Question: I have been trying to get this script to work all day!
Here are some facts about my situation...
- -
Currently this is the script I have...
'''
Option Explicit
Dim oFSO, oShell, sCommand
Dim sFilePath, sTempFilePath
Set oFSO = CreateObject("Scripting.FileSystemObject")
sFilePath = "C: est\in_video.mkv"
sTempFilePath = "C: est\out_video.mp4"
sCommand = "%comspec% /k ffmpeg -n -i """ + sFilePath + """ -c:v copy -c:a copy """ + sTempFilePath + """"
WScript.Echo sCommand
Set oShell = WScript.CreateObject("WScript.Shell")
oShell.Run sCommand, 1, True
Set oShell = Nothing
Set oFSO = Nothing
'''
If I run this script manually at a command prompt then it seems to work just fine. But if I let another app run it (for example in this case uTorrent), it runs the script as expected but when it tries to process the oShell.Run command it runs that in a 32bit environment! Then I get this...

If I try to open up a new command prompt (nothing special) i seems to default to a 64bit environment and then I can type "ffmpeg" and it shows me the help content as expected.
So for some reason I can't get the script to run applications (specifically CMD) in the 64bit environment. Anyone know how I can achieve this?
---
## Update
Seems that my script is in fact being ran in 32bit mode! Even though the script title bar says "C:\Windows\System32\cscript.exe", which is a 64bit environment!!
I used the following script to determine that it was running in a 32bit environment...
'''
Dim WshShell
Dim WshProcEnv
Dim system_architecture
Dim process_architecture
Set WshShell = CreateObject("WScript.Shell")
Set WshProcEnv = WshShell.Environment("Process")
process_architecture= WshProcEnv("PROCESSOR_ARCHITECTURE")
If process_architecture = "x86" Then
system_architecture= WshProcEnv("PROCESSOR_ARCHITEW6432")
If system_architecture = "" Then
system_architecture = "x86"
End if
Else
system_architecture = process_architecture
End If
WScript.Echo "Running as a " & process_architecture & " process on a " _
& system_architecture & " system."
'''
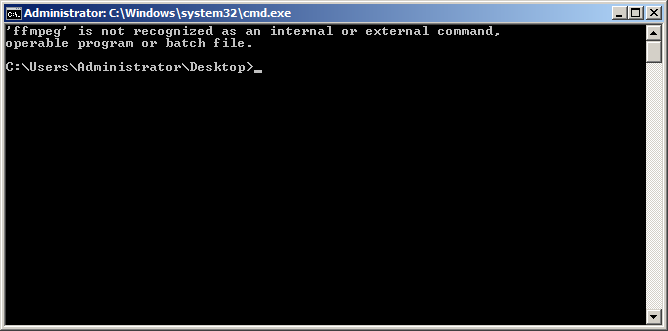
Answer: If it is only for cmd or some file in System32 you can use <URL>
If you have a lot of accesses or use com objects I found it easier however to just use the same method to restart your script. The following code:
'''
If fso.FileExists("C:\Windows\SysWOW64\wscript.exe") Then ' very basic check for 64bit Windows, you can replace it with a more complicated wmi check if you find it not reliable enough
If InStr(1, WScript.FullName, "SysWOW64", vbTextCompare) <> 0 Then ' = case insensitive check
newFullName = Replace(WScript.FullName, "SysWOW64", "Sysnative", 1, -1, vbTextCompare) ' System32 is replaced by Sysnative to deactivate WoW64, cscript or wscript stay the same
newArguments = "" ' in case of command line arguments they are passed on
For Each arg In WScript.Arguments
newArguments = newArguments & arg & " "
Next
wso.Run newFullName & " """ & WScript.ScriptFullName & """ " & newArguments, , False
WScript.Quit '32 Bit Scripting Host is closed
End If
End If
'''
Basically closes the script whenever it was called with 32Bit Scripting host and restarts it with the 64Bit one so everything is found where it is expected to be.